Field crop: tomato
Growth stage: 1
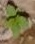
Species: solanum